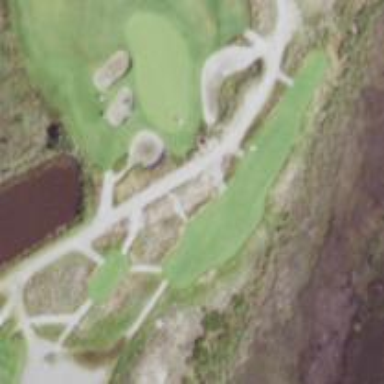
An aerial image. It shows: View of golf hole.